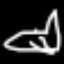
Label: airplane